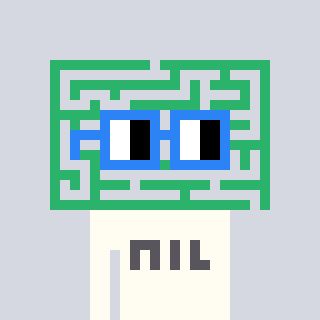
a pixel art character with square blue glasses, a maze-shaped head and a grayscale-colored body on a cool background